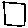
Label: square